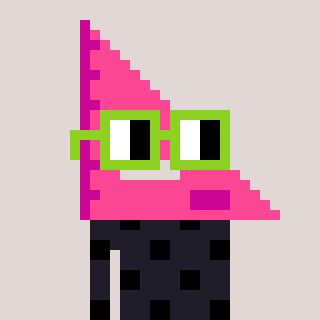
a pixel art character with square light green glasses, a squadron ruler-shaped head and a grayscale-colored body on a warm background